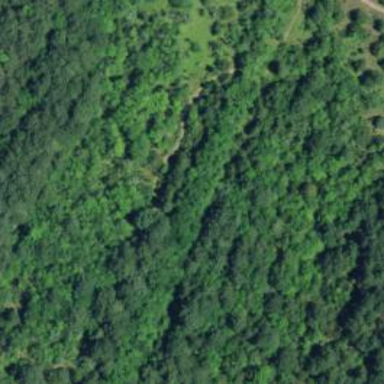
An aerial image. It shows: Hunting stand also known as tree stand.